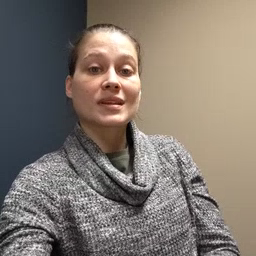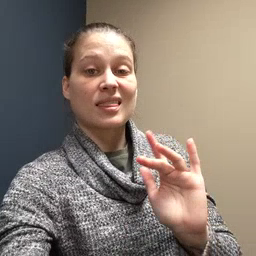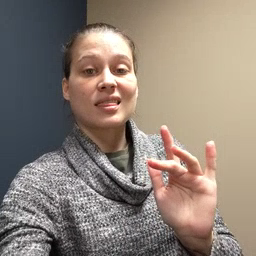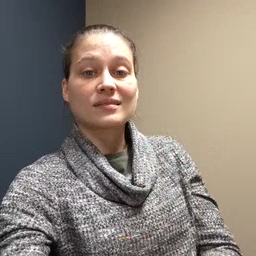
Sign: yucky